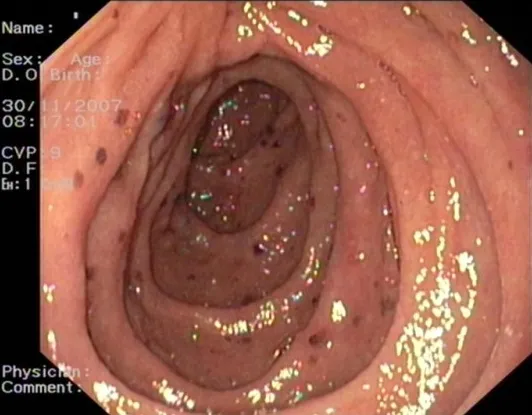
Upper gastrointestinal endoscopy showing multiple dark duodenal lesions measuring 5 mm to 10 mm.
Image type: endoscopy (gi_endoscopy)